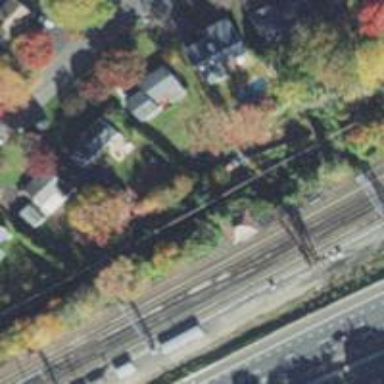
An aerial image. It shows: Railway crossover.